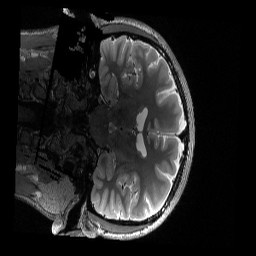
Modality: T2w
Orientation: coronal
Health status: healthy
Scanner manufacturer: siemens
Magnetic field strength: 3 T
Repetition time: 3.2 s
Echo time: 0.563 s